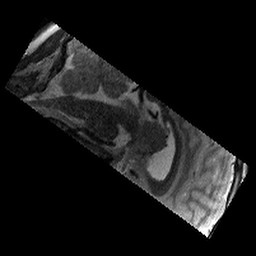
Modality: T2w
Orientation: sagittal
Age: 10
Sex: male
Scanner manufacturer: siemens
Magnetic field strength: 3 T
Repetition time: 9.23 s
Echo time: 0.067 s